Current action and preconditions to check: trajectory_clear

Your task: For each precondition in the list above, predict whether it will hold at this action.

Consider the current scene as observed from the mobile robot's camera, and analyze the predicted future states of all dynamic agents (e.g., people, animals, vehicles, or any moving entities) within the NEXT SECOND.

IMPORTANT: Only answer "very likely" if you are absolutely certain—based on strong, clear evidence—that a dynamic agent will violate the precondition in the predicted future state. Do NOT answer "very likely" for unlikely, ambiguous, or low-probability risks.

Ask yourself for each precondition: Is there a high probability, with clear and convincing evidence, that the predicted future states of any dynamic agent will interfere with the predicted future state of the currently executing action within the NEXT SECOND, causing that precondition to fail?

Assess the risk level based on these predictions. Use "likely" or "very likely" if motions create a clear risk of interference.

Use "neutral" or "improbable" if agents are nearby but their predicted paths are clearly diverging or non-conflicting.

Failure Risk Categories: "very improbable", "improbable", "neutral", "likely", "very likely"

Answer Format: Output ONLY the probability_of_failure value from these categories: "very improbable", "improbable", "neutral", "likely", "very likely"

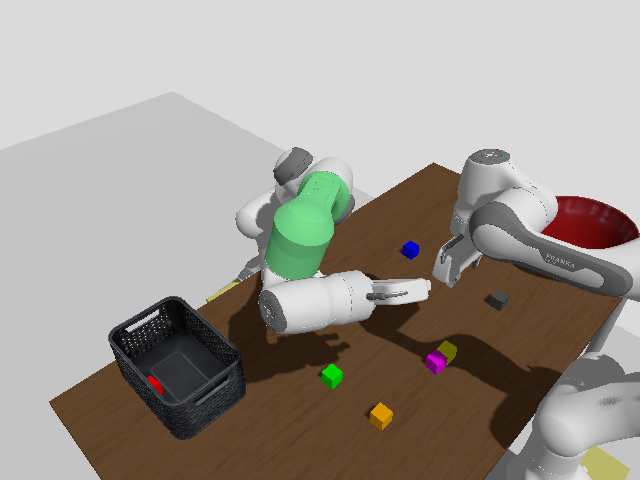

Answer: improbable